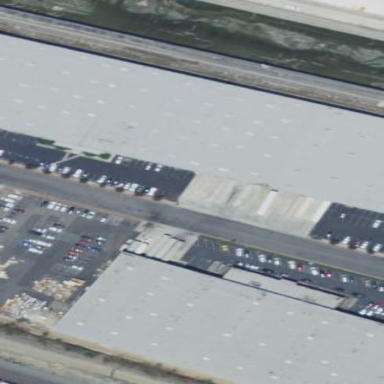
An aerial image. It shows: Warehouse.